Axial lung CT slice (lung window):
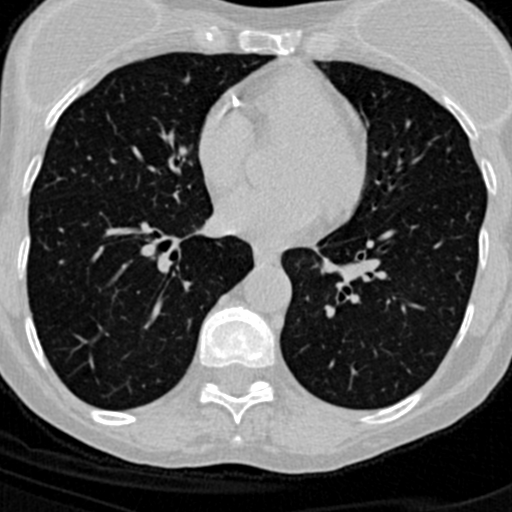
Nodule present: no